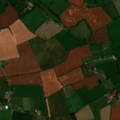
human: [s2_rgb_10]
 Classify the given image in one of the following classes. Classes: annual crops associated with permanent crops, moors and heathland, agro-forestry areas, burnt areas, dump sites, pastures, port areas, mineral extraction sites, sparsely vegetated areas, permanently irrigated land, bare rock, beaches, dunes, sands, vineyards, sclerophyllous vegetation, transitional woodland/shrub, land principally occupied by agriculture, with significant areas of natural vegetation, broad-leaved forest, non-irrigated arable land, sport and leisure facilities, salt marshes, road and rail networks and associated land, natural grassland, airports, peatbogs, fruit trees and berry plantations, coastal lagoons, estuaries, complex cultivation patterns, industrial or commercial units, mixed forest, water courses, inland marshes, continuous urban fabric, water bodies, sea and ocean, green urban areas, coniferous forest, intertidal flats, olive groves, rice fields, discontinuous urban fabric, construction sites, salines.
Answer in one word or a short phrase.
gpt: non-irrigated arable land, pastures